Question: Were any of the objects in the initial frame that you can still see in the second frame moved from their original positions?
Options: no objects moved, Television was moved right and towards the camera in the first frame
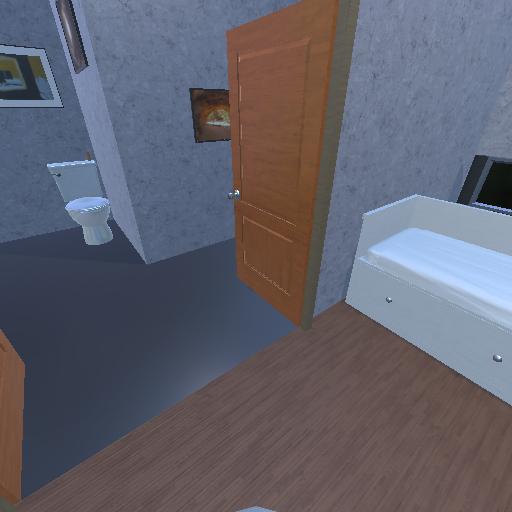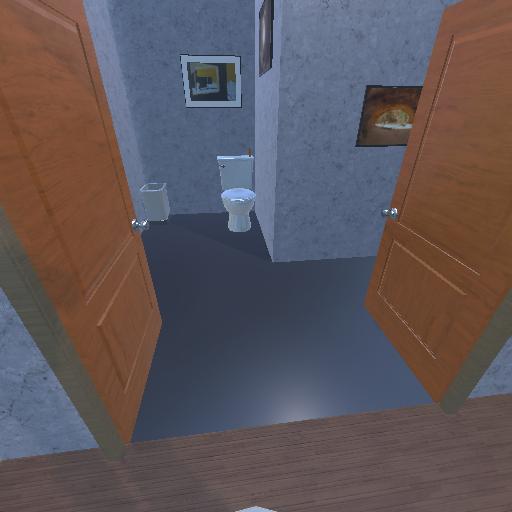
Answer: no objects moved